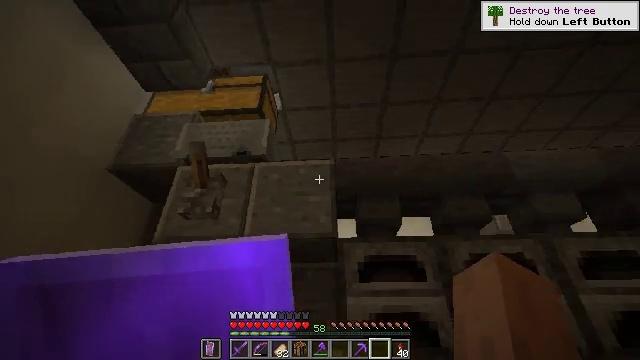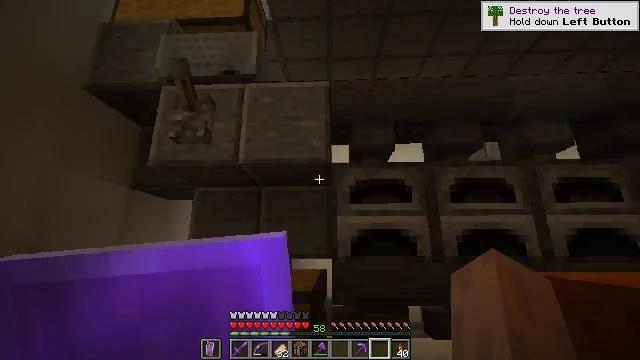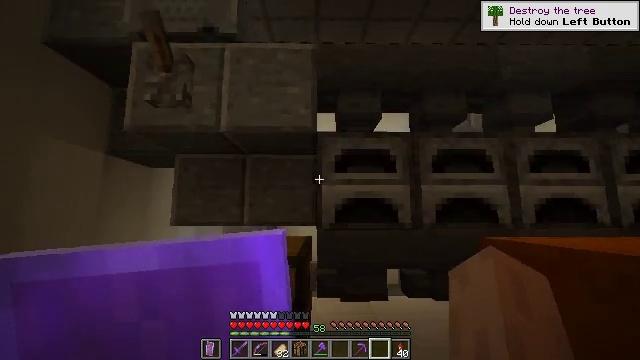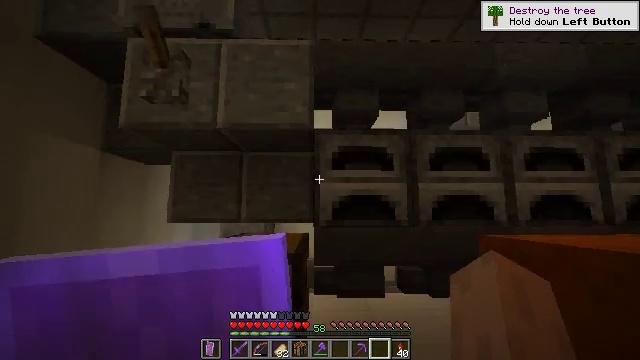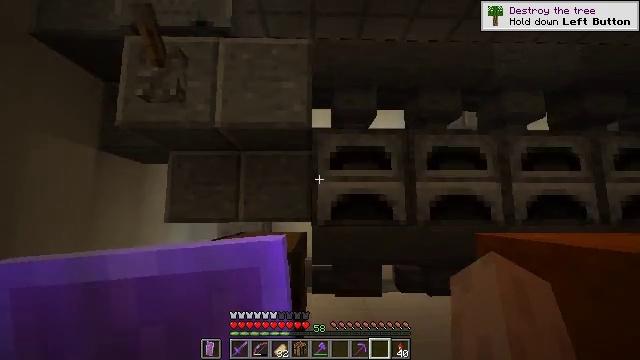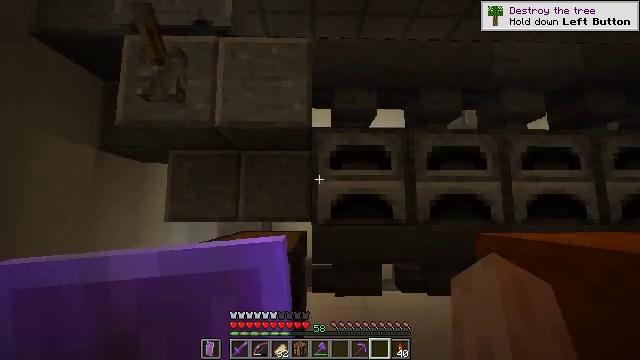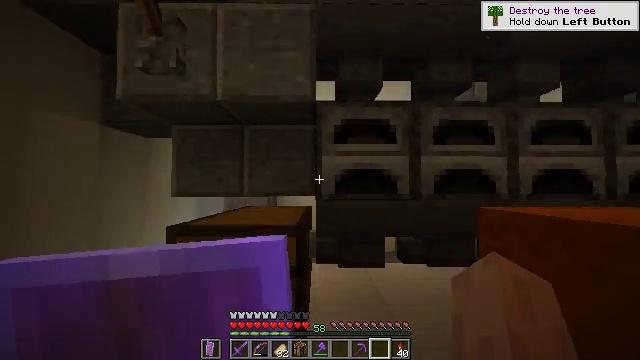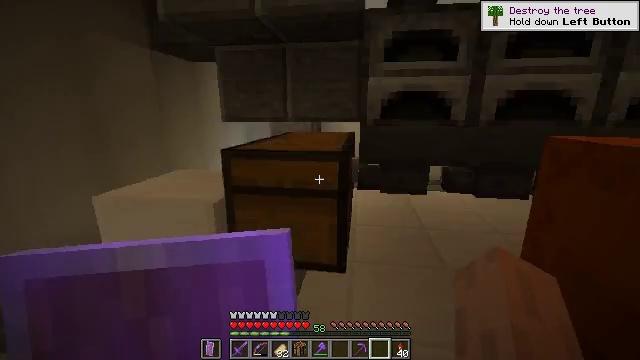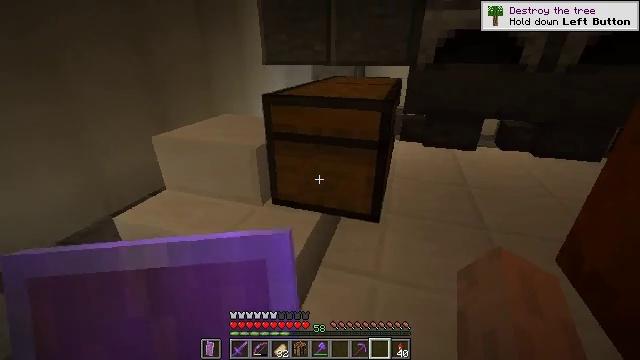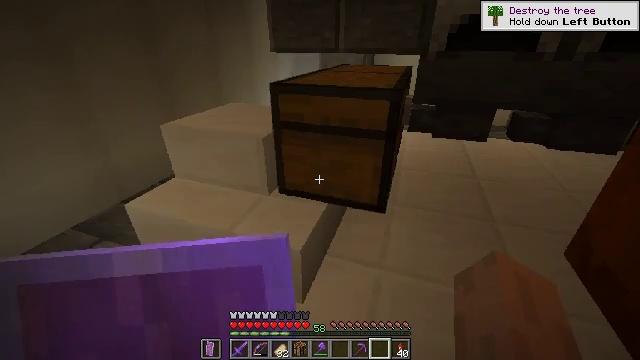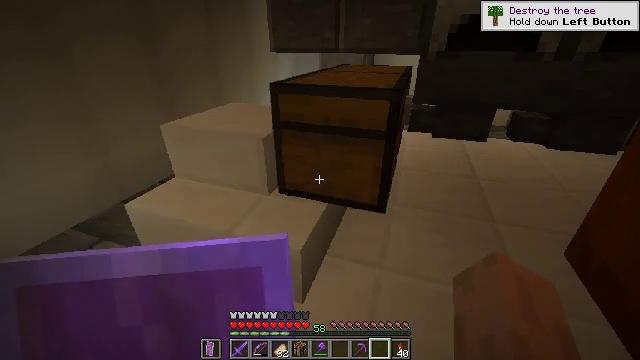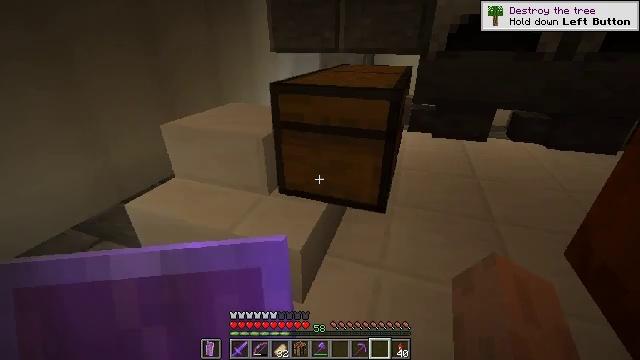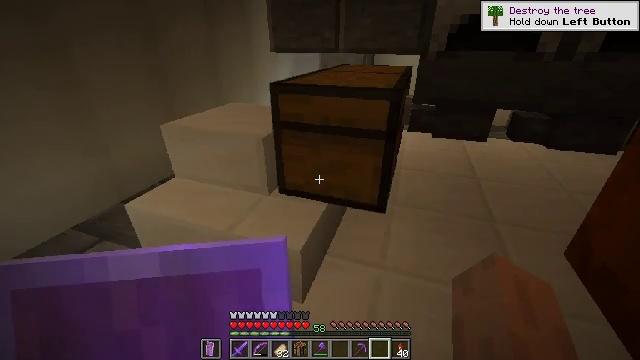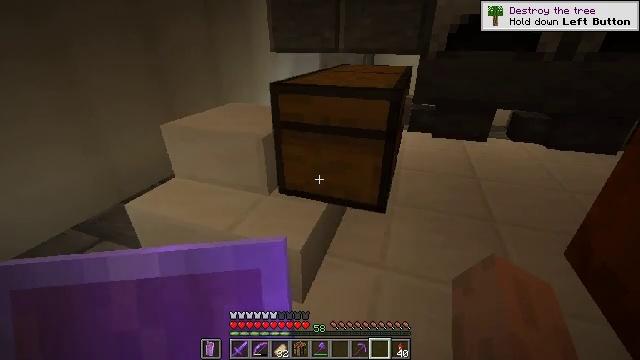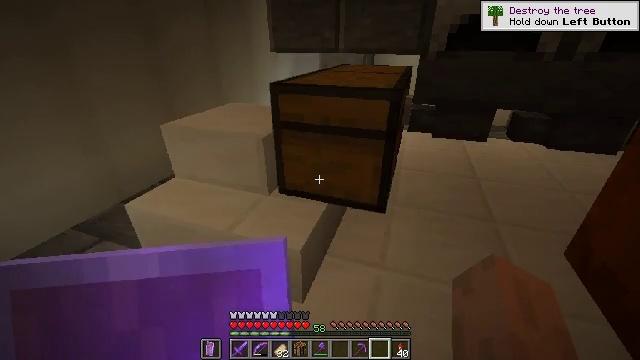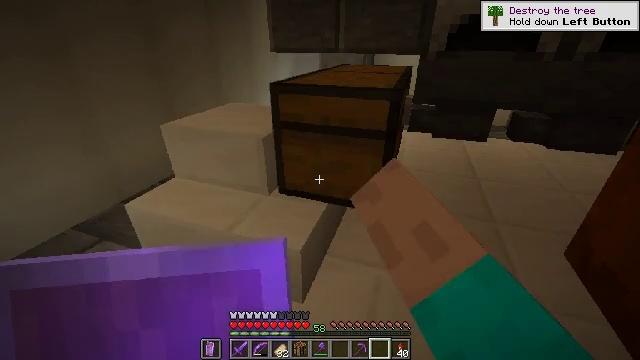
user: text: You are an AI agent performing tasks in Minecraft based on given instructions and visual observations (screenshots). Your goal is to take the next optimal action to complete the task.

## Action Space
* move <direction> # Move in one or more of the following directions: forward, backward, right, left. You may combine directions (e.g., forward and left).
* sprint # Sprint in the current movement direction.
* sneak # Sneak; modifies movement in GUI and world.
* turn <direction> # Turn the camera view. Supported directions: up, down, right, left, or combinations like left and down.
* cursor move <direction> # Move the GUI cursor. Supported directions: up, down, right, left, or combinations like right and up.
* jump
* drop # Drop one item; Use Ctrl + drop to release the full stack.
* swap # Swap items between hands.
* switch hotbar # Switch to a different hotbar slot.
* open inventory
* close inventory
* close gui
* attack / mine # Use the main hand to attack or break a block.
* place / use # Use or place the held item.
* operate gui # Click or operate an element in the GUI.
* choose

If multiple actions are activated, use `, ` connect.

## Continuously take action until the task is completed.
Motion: motion action
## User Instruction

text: Mine the orange shulker box.
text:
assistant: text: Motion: turn right and down
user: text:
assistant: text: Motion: turn right and down
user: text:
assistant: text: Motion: no_op
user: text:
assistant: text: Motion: no_op
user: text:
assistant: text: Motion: no_op
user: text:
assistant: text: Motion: turn down
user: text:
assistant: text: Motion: turn left and down
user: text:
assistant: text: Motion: turn left and down
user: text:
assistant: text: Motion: turn left and down
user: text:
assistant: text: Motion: no_op
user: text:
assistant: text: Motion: no_op
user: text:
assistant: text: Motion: no_op
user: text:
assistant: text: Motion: no_op
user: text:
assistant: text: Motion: use / place
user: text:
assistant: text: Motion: use / place
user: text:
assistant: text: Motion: use / place
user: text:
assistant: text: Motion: no_op
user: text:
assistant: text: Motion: no_op
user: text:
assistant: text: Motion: no_op
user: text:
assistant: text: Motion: no_op
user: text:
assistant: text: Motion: no_op
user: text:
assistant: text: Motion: no_op
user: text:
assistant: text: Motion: no_op
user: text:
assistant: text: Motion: no_op
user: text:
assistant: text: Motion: no_op
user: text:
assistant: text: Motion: no_op
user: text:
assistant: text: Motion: no_op
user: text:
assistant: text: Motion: turn up
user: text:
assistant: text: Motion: turn up
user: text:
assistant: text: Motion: no_op